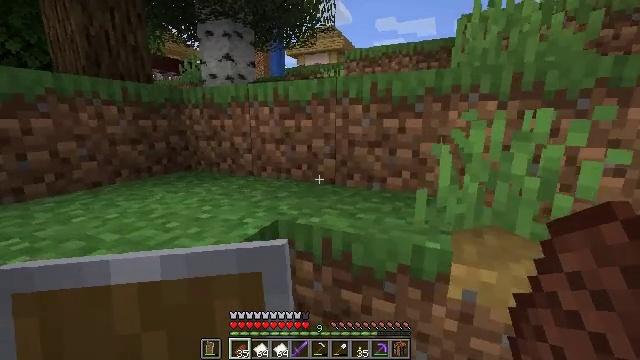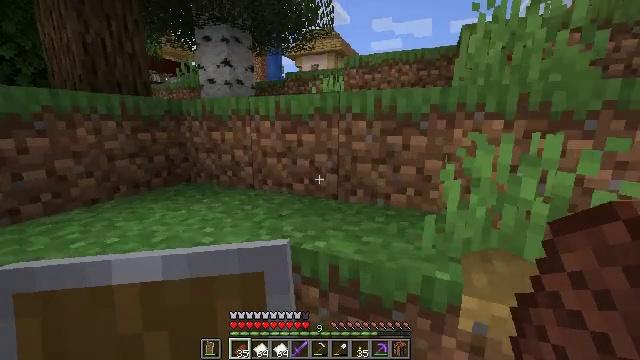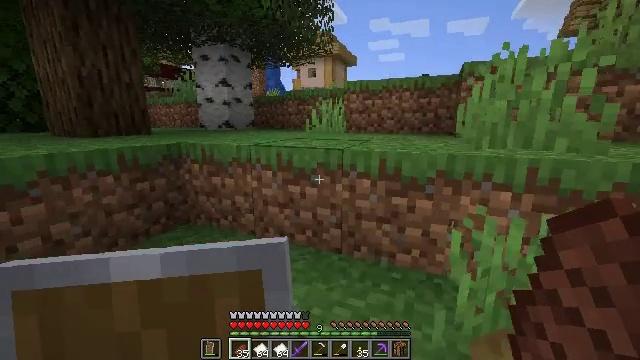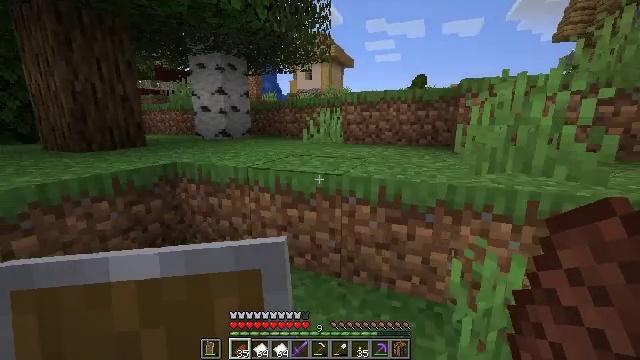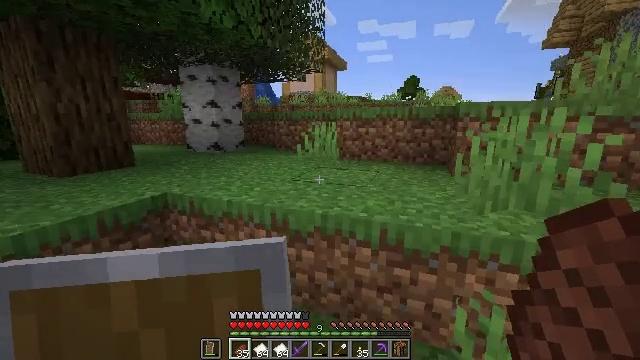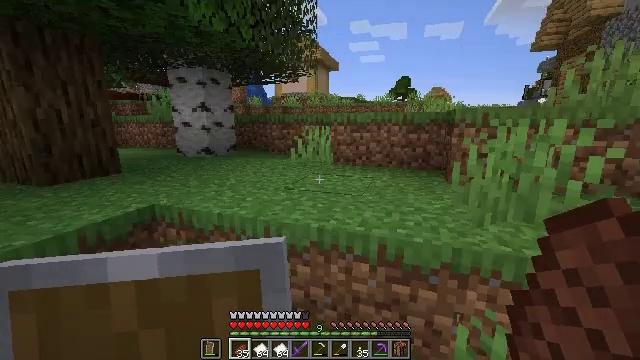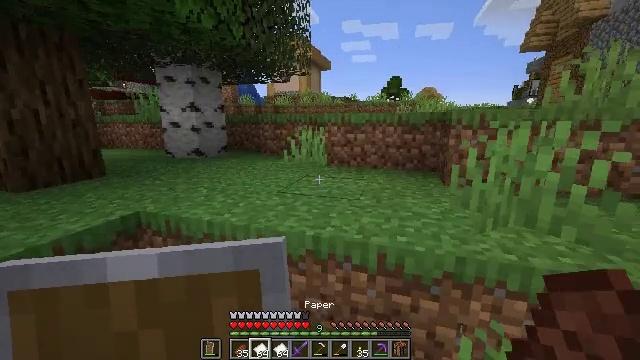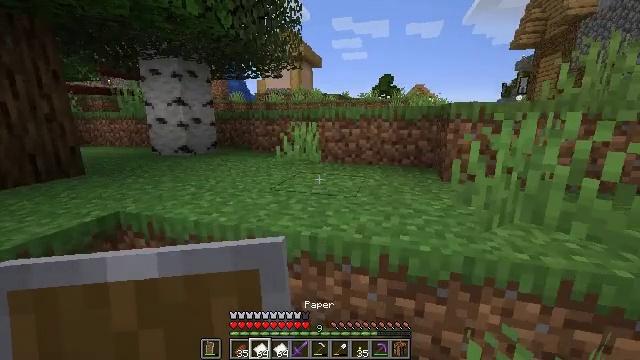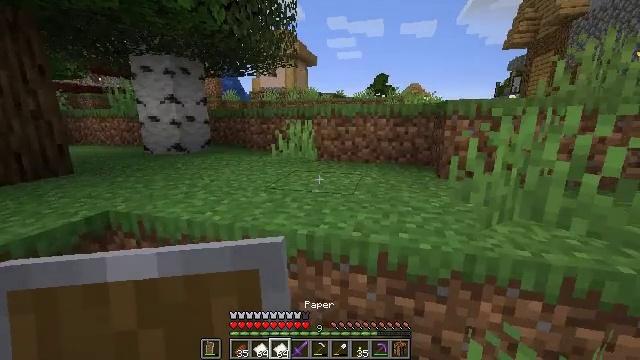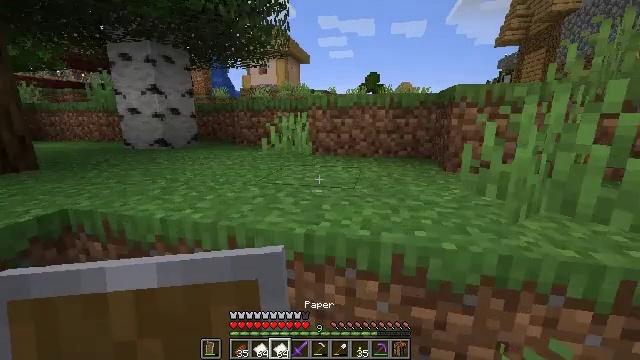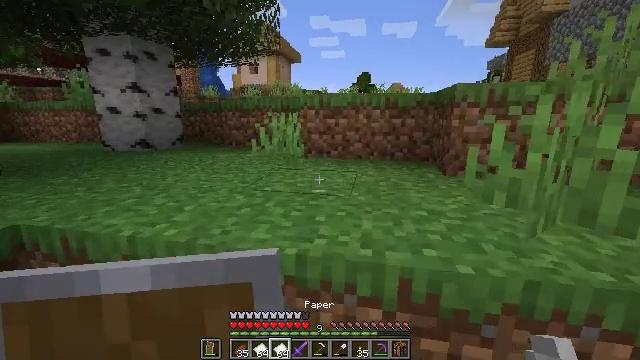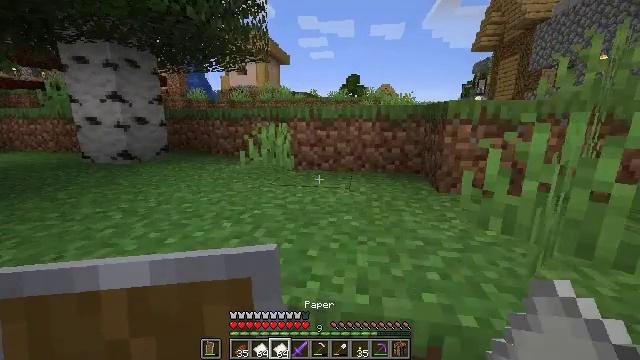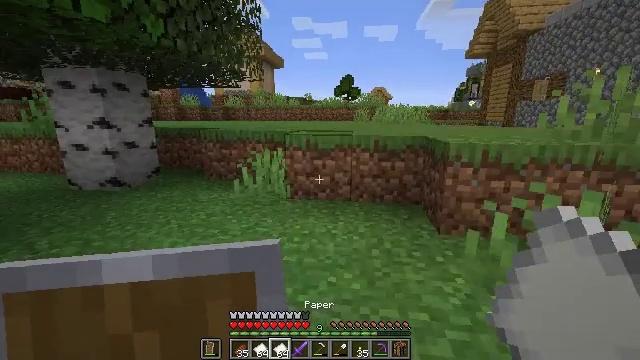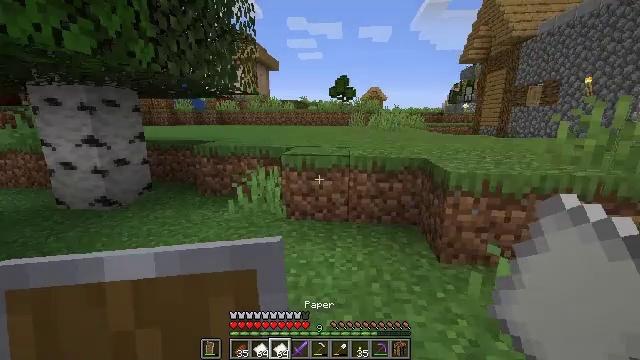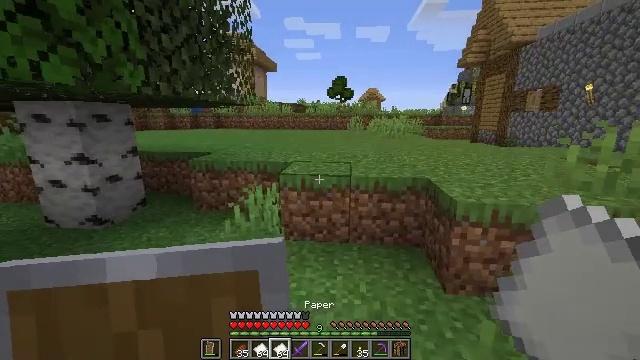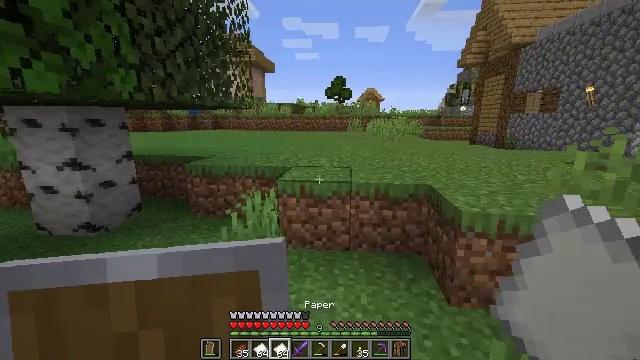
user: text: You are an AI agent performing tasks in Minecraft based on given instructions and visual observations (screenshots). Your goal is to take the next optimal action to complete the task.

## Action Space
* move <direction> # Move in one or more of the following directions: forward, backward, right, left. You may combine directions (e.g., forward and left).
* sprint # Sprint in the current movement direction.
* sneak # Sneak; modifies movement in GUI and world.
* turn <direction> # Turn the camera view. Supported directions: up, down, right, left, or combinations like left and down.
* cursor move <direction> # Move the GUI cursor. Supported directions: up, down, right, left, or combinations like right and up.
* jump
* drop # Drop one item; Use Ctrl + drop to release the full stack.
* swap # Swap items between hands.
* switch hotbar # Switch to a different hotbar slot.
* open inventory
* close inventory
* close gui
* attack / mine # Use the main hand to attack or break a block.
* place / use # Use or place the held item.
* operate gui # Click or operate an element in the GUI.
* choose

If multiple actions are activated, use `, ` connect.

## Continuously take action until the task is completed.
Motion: motion action
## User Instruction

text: Break the stone brick slab to recycle it.
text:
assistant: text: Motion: move forward, jump
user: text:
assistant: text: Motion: move forward, jump
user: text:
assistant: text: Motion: move forward, jump
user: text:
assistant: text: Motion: move forward, turn right, jump
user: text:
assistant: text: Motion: move forward, turn right
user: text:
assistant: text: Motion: move forward, turn right
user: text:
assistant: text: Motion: move forward, turn right
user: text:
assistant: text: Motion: move forward, turn right
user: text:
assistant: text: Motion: move forward, turn right
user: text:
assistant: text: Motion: move forward, turn right
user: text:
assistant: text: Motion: move forward, turn right, jump
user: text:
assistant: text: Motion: move forward, turn right, jump
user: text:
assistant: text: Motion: move forward, turn right, jump
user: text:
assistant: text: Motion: move forward
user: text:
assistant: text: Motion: move forward
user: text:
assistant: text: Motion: move forward
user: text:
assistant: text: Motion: move forward
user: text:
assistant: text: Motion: move forward
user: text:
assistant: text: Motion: move forward
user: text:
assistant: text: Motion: move forward
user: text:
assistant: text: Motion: move forward
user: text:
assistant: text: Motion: move forward
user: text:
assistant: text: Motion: move forward
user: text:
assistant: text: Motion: move forward
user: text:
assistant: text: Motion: move forward, jump
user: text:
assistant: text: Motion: move forward, jump
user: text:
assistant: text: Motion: move forward, jump
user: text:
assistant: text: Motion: move forward, jump
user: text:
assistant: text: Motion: move forward, jump
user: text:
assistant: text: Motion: move forward, jump